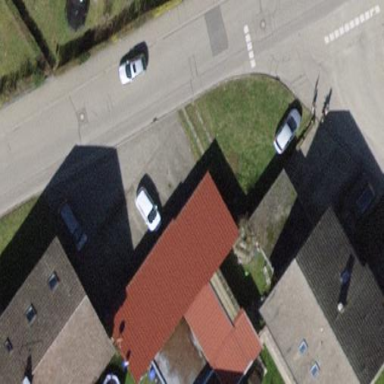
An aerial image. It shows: Garage.